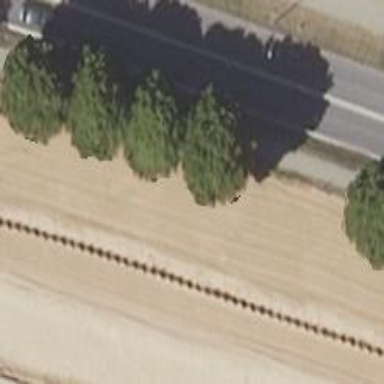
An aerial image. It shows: Path with embankment.